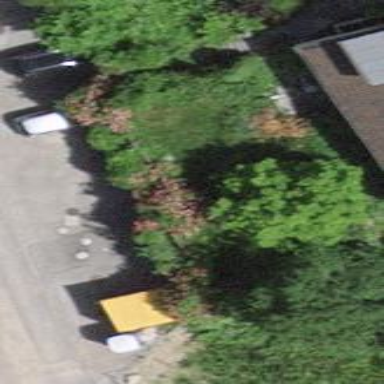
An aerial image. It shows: Group of garages.